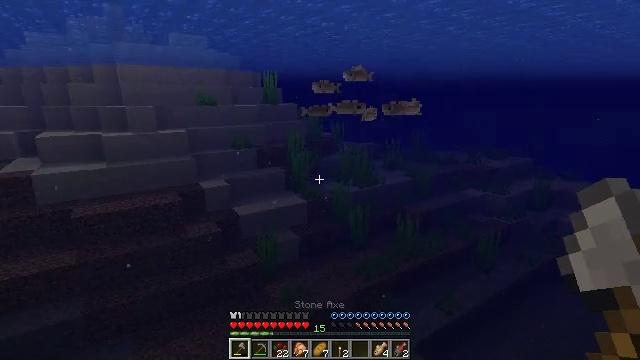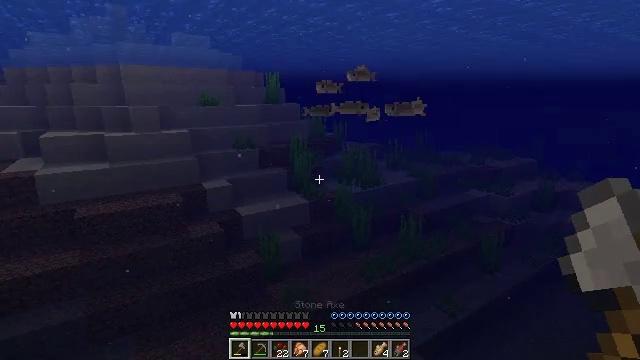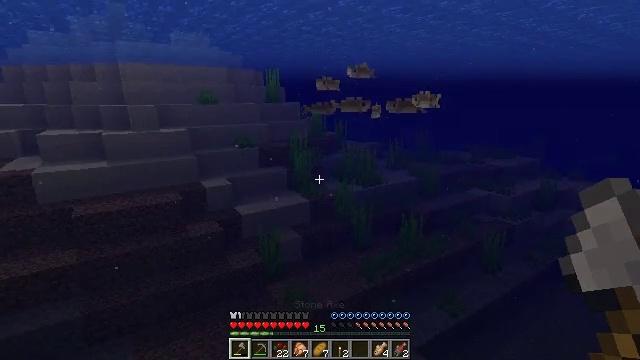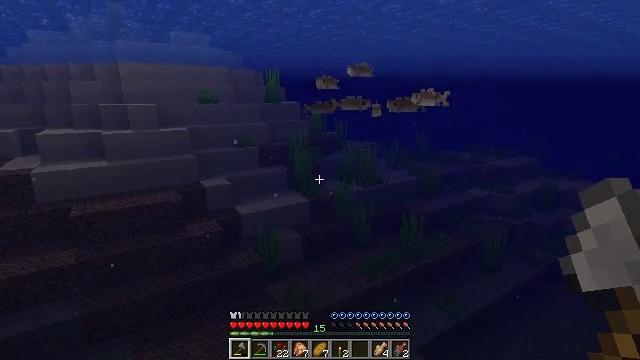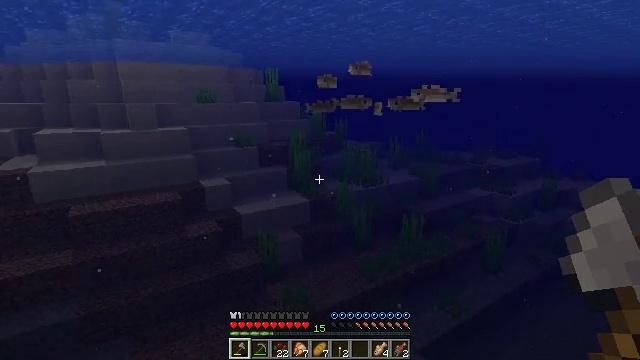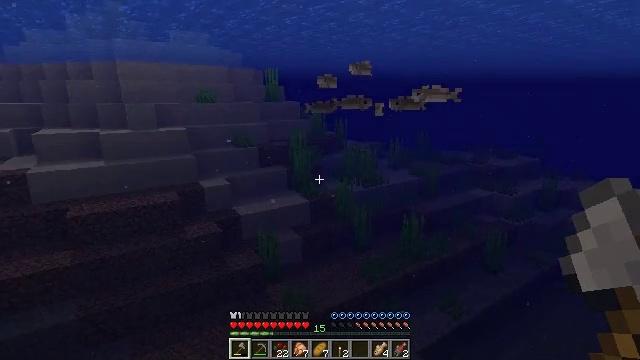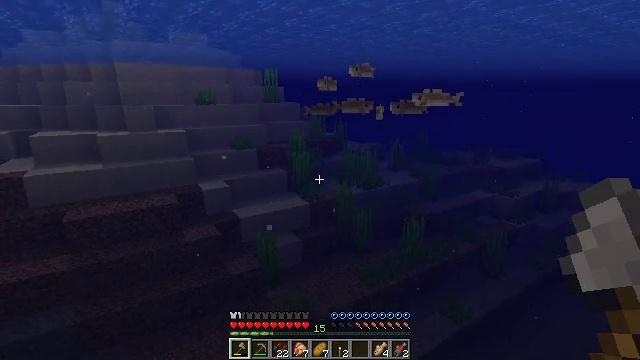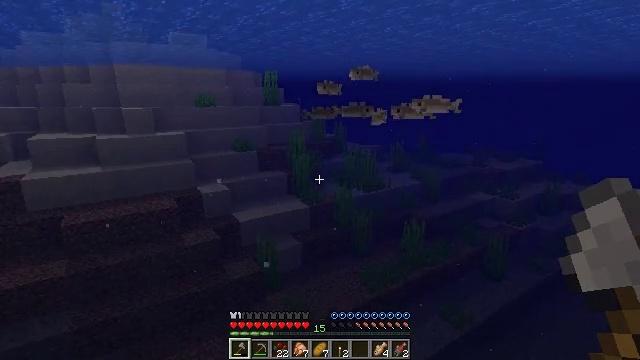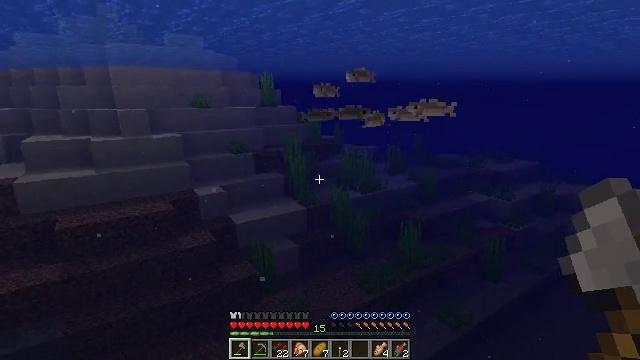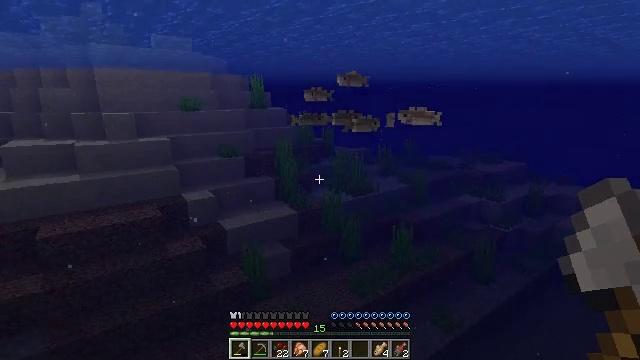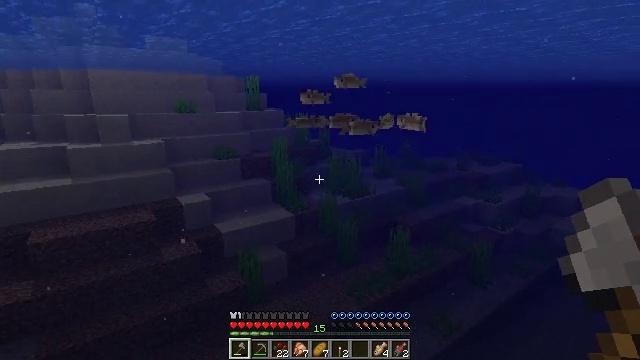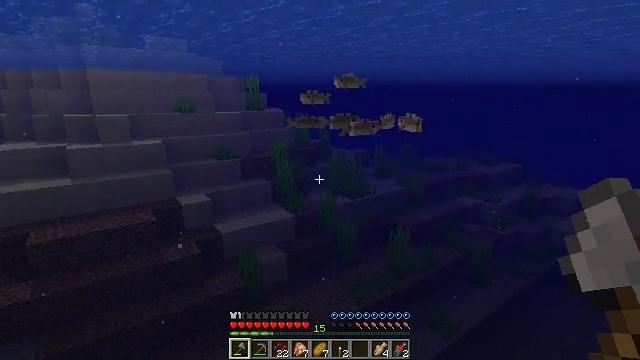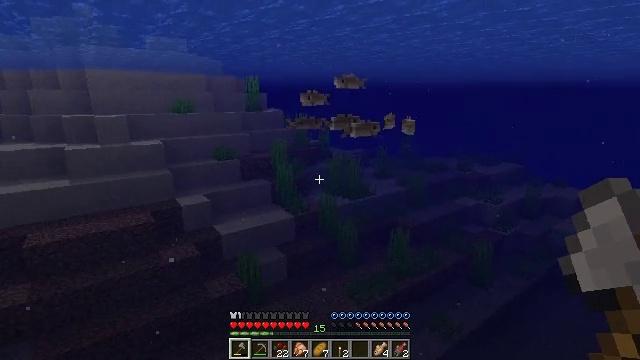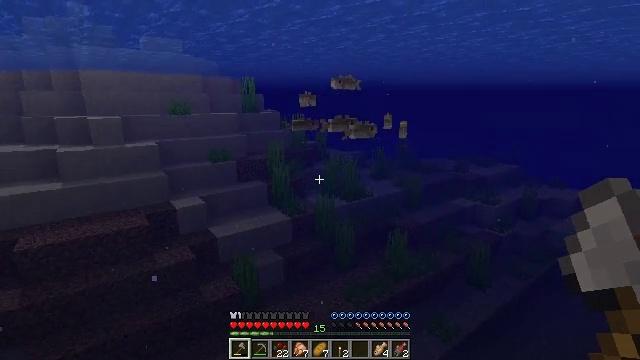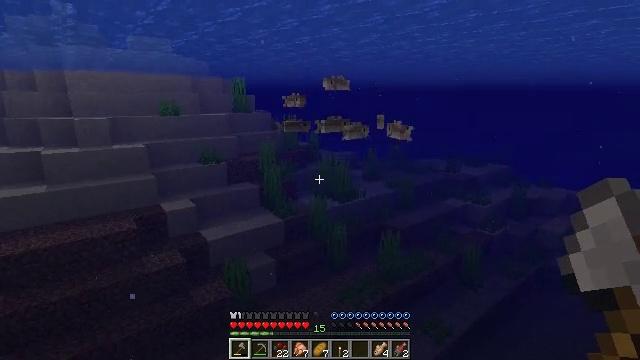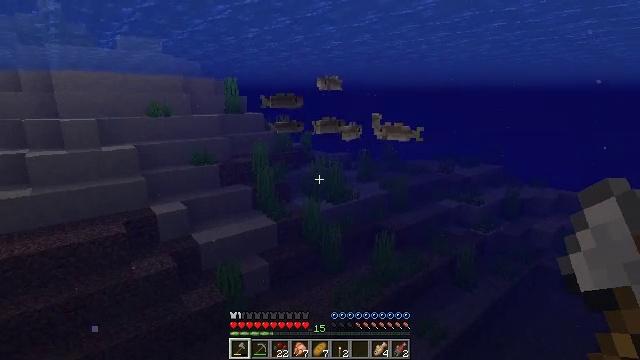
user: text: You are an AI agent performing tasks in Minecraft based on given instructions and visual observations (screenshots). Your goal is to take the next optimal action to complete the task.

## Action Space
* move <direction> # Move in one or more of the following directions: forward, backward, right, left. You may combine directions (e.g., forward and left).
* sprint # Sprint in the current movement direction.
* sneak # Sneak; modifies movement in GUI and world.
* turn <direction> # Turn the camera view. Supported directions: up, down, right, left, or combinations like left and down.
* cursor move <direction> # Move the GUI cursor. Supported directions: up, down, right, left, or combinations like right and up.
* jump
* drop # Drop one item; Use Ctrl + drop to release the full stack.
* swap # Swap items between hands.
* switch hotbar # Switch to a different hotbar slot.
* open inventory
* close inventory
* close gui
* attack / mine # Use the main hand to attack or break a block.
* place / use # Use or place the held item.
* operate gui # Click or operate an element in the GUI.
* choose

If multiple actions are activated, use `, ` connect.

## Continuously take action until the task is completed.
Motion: motion action
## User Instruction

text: Hunt fish.
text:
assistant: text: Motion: move forward
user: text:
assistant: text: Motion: move forward
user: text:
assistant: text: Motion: move forward, jump
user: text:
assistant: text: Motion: move forward, jump
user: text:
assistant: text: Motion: move forward, jump
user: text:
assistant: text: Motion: move forward, jump
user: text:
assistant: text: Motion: move forward, jump
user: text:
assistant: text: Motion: move forward
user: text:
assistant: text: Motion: move forward, turn right
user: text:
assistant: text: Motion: move forward
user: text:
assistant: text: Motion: move forward
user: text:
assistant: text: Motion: move forward
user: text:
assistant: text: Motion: move forward
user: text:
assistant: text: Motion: move forward, turn right
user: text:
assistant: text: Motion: move forward, turn right
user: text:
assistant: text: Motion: move forward
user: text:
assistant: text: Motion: move forward
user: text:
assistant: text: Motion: move forward
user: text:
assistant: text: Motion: move forward
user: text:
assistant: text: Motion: move forward
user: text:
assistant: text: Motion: move forward
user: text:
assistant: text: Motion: move forward
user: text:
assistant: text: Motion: move forward
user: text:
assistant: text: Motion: move forward
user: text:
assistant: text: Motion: move forward
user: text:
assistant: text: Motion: move forward
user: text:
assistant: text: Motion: move forward
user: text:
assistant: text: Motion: move forward
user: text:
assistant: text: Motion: move forward, jump
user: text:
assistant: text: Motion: move forward, jump